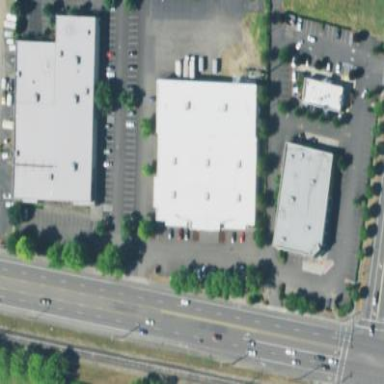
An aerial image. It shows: Building that houses furniture shop.